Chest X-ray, PA view. Patient: 62 years old, sex M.
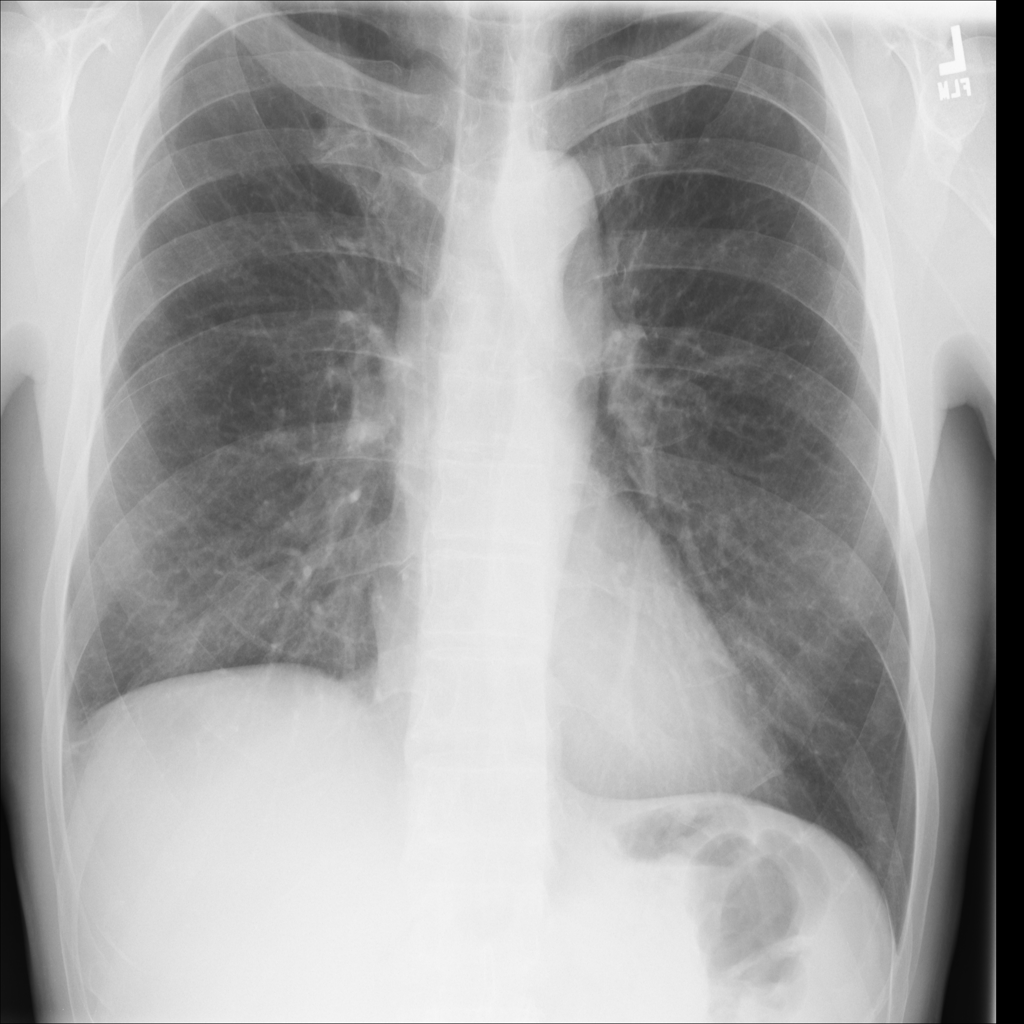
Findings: No Finding